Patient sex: M
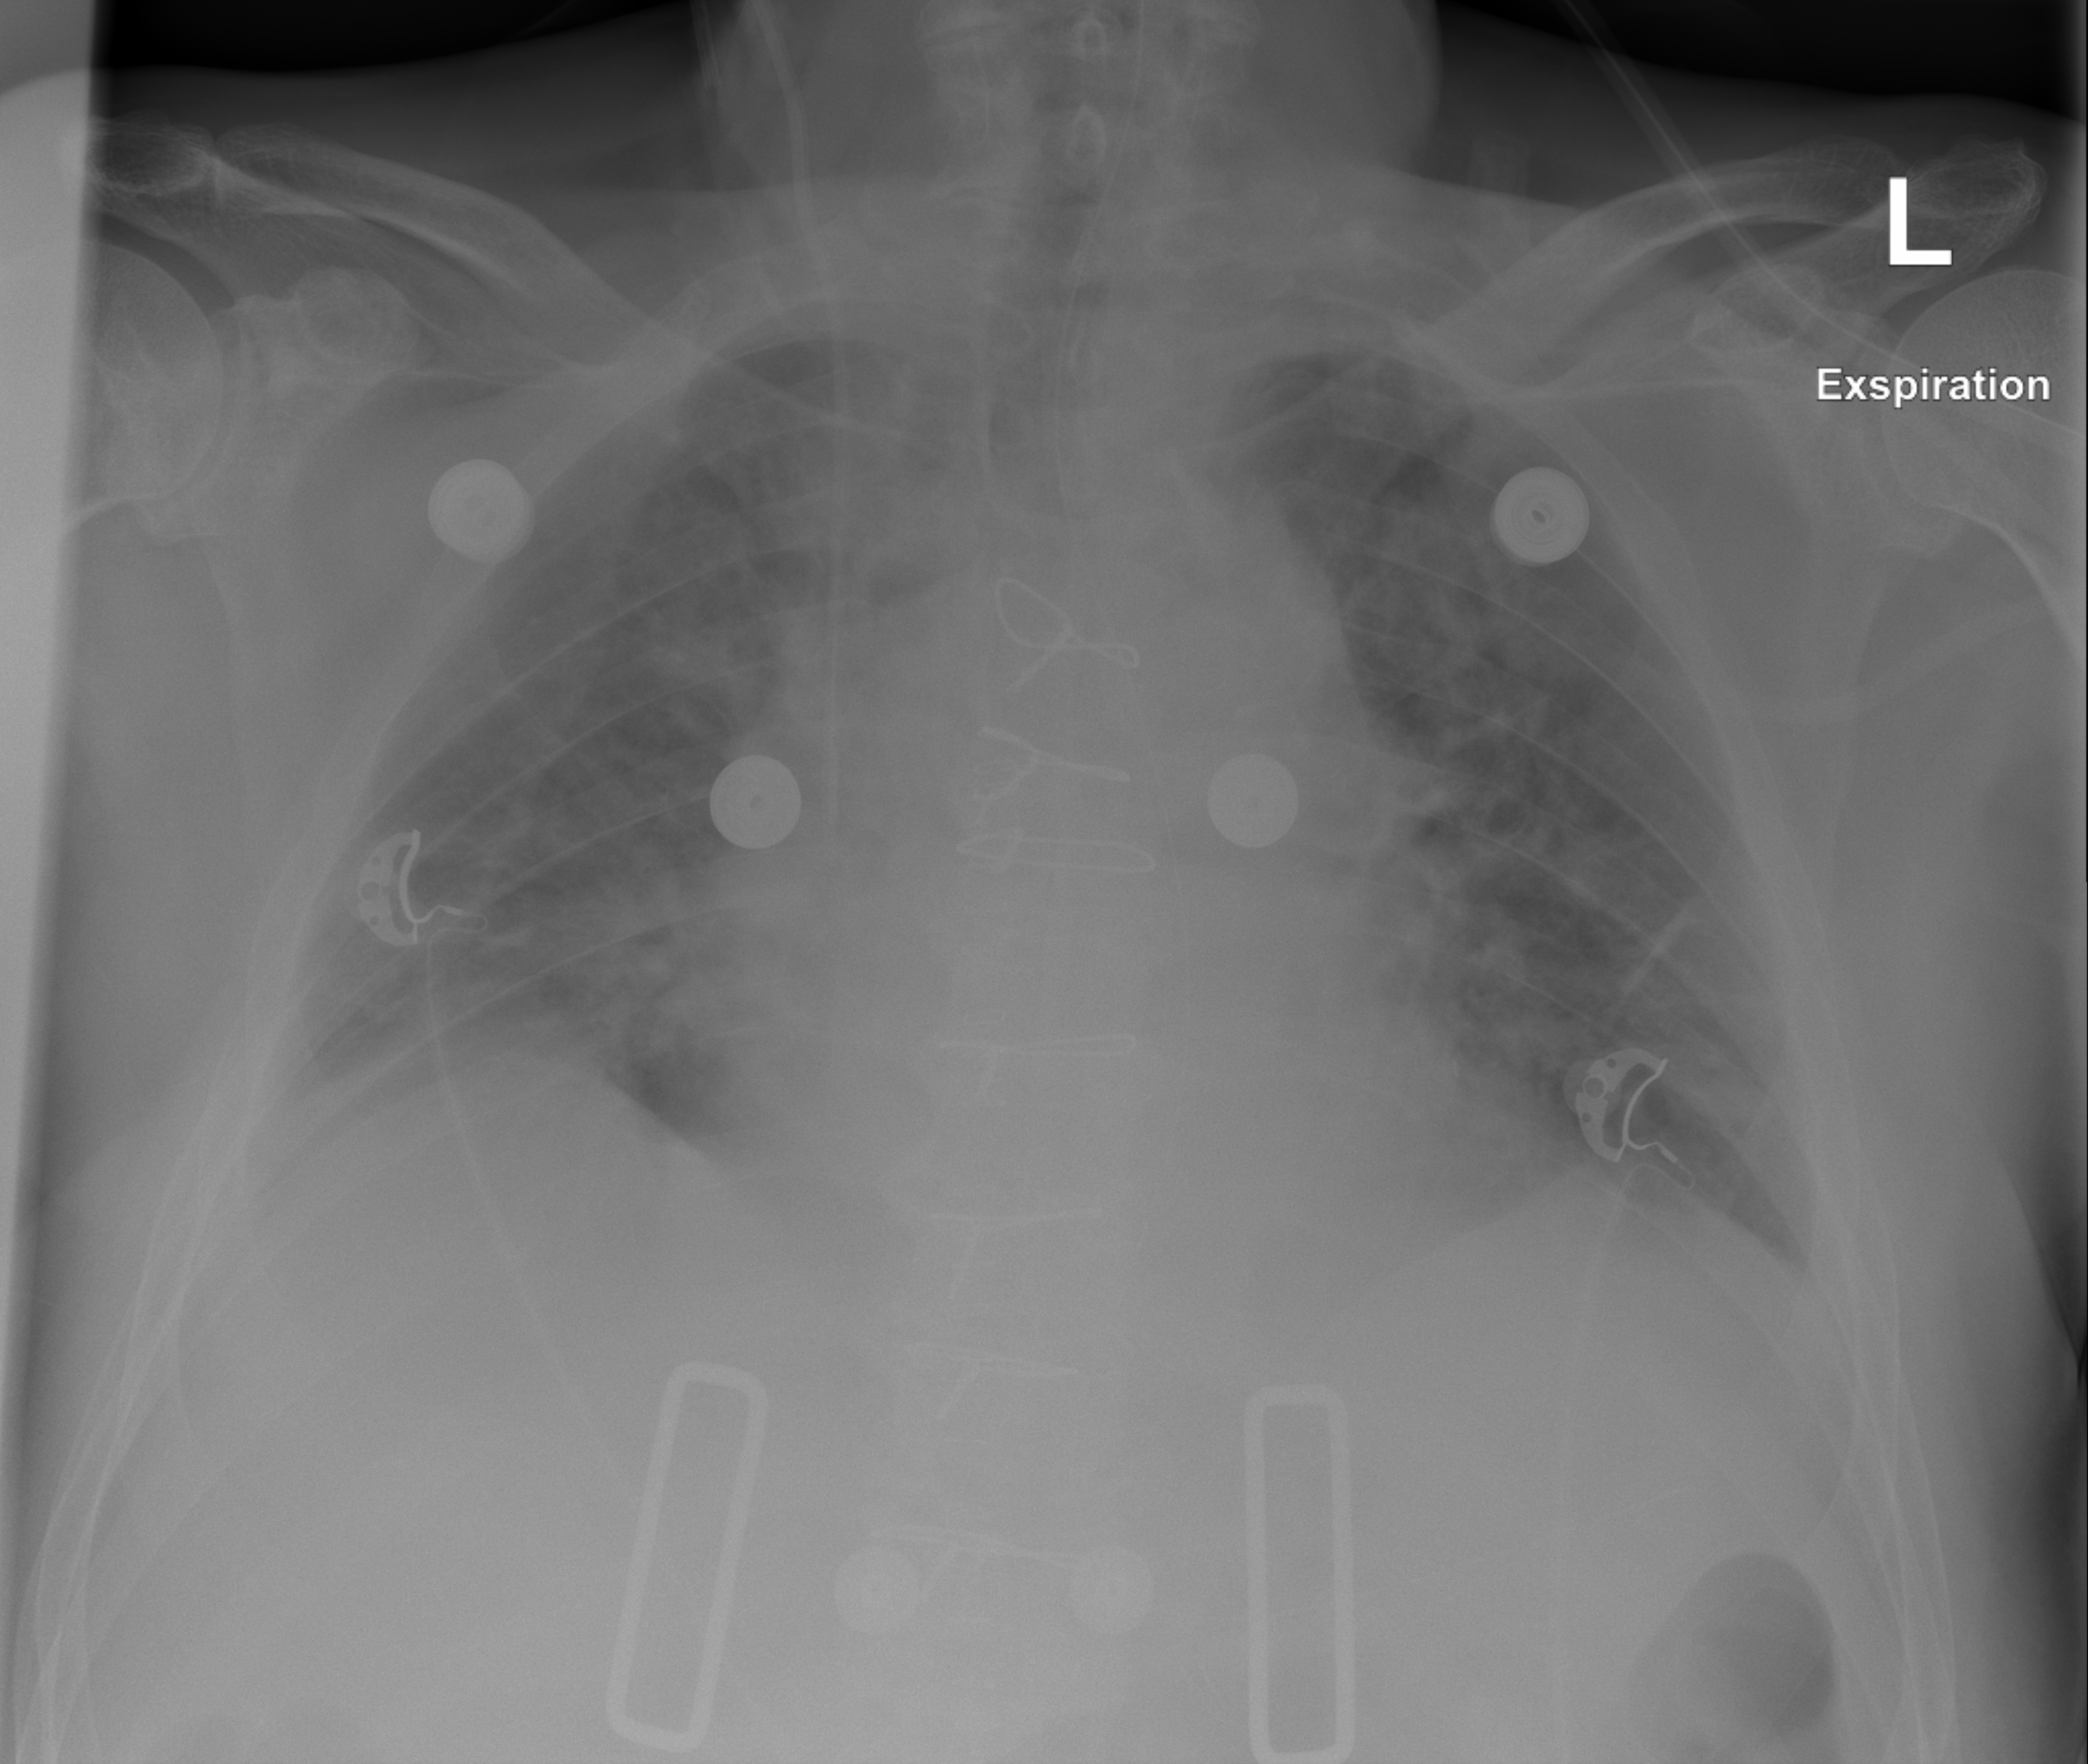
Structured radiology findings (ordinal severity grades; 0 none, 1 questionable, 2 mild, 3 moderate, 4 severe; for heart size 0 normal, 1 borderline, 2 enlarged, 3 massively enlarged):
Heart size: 2
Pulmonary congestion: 0
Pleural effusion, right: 0
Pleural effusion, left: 0
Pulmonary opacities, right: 0
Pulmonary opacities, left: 0
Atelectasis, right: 0
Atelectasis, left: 2